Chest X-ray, PA view. Patient: 69 years old, sex F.
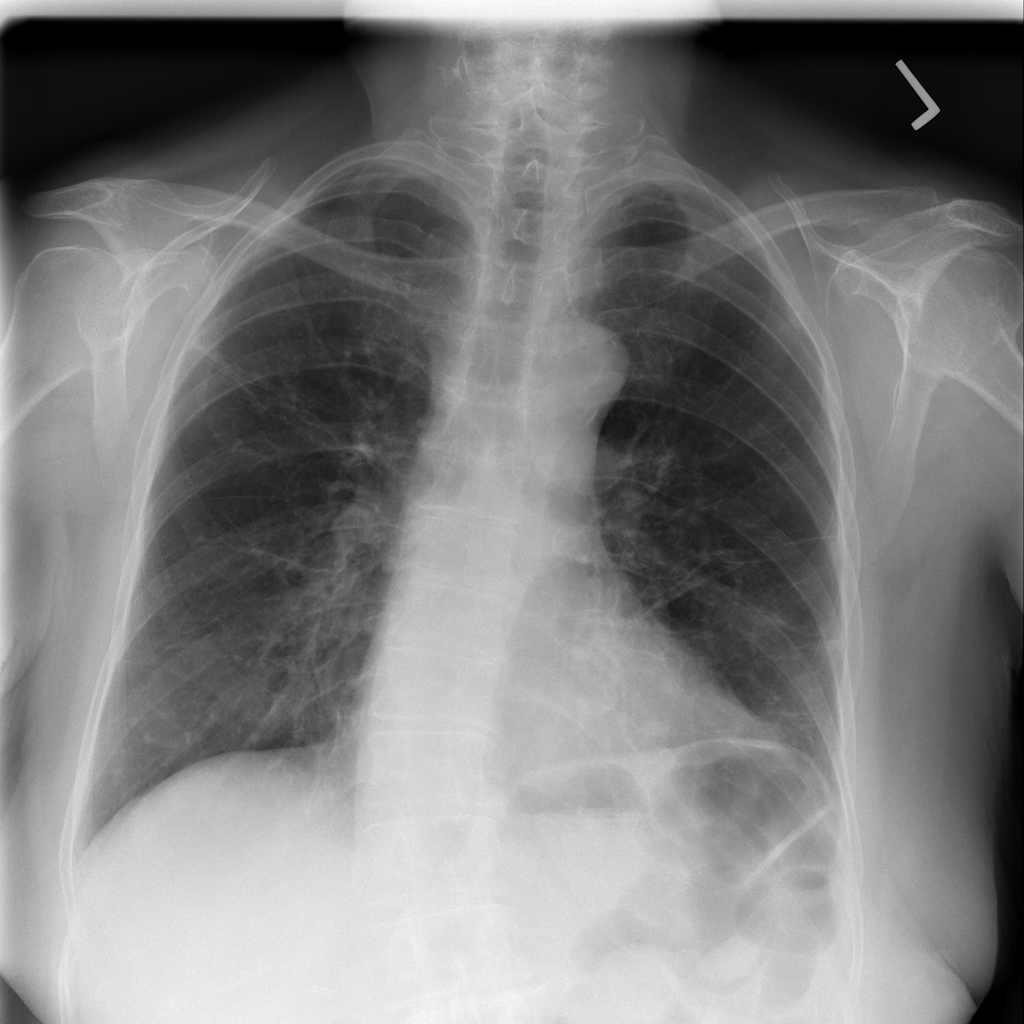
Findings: No Finding